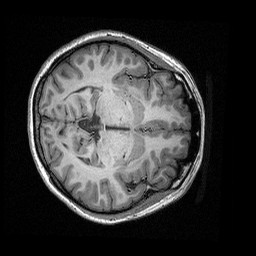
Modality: T1w
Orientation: axial
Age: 22
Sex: female
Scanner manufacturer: siemens
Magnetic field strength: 3 T
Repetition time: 2.53 s
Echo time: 0.00309 s